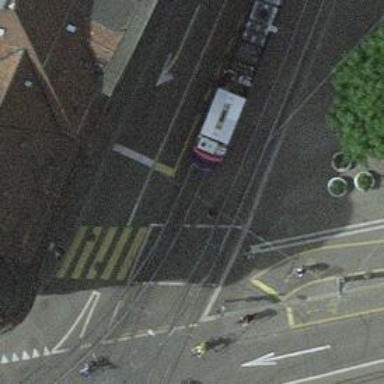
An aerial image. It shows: Tram crossing on the railway.